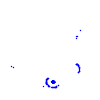
Particle: proton